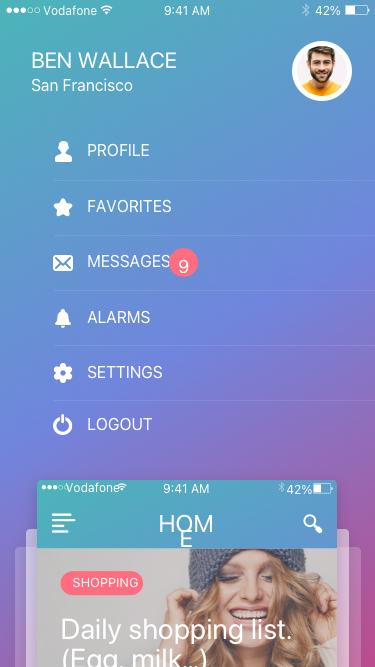
Text in this UI design:
PROFILE
FAVORITES
MESSAGES
ALARMS
SETTINGS
LOGOUT
9
BEN WALLACE
San Francisco
Daily shopping list. (Egg, milk…)

SHOPPING
HOME